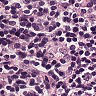
Metastatic tissue present: no